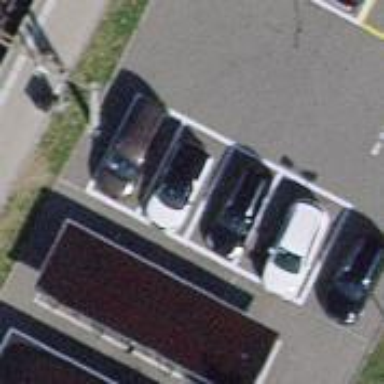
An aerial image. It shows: Bicycle parking area with wall loops.